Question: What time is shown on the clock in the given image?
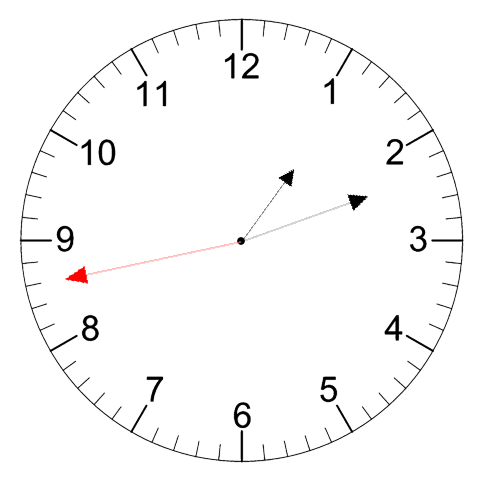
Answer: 01:11:43